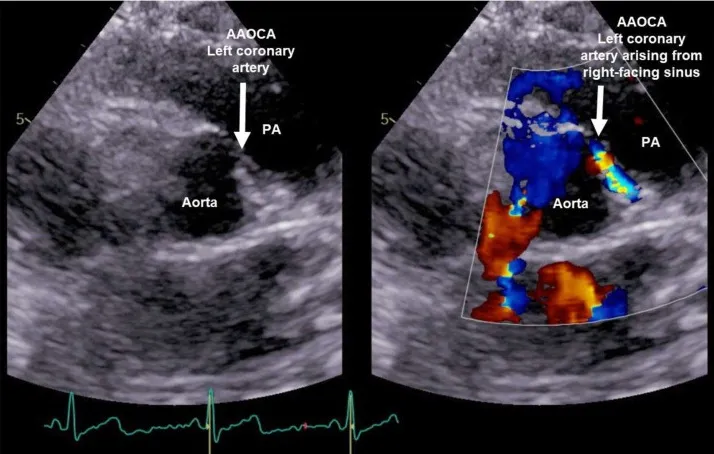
Echocardiography of patient 1: Coronary flow pattern arising from the right-facing sinus and continuing between aorta and pulmonary artery (PA) suggesting an interarterial/intramural course of the left coronary artery.
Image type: radiology (ultrasound)